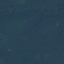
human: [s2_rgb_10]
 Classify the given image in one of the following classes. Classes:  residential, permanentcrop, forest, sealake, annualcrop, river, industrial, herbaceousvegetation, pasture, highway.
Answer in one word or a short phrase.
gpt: Forest